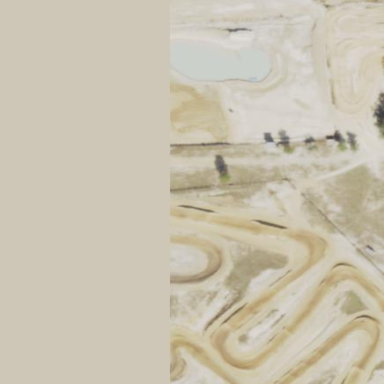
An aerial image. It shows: Unpaved motocross raceway.